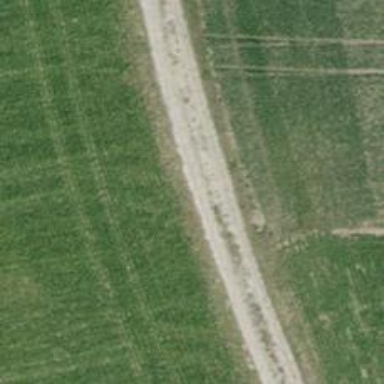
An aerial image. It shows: Gravel track with grade2 tracktype.